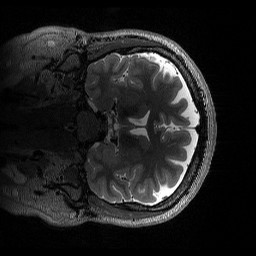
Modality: T2w
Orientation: coronal
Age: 36
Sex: male
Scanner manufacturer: siemens
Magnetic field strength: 3 T
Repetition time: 3.2 s
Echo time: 0.564 s